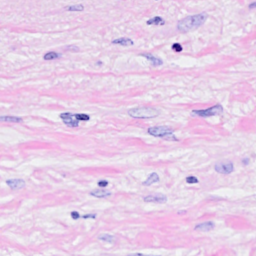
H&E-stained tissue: Breast